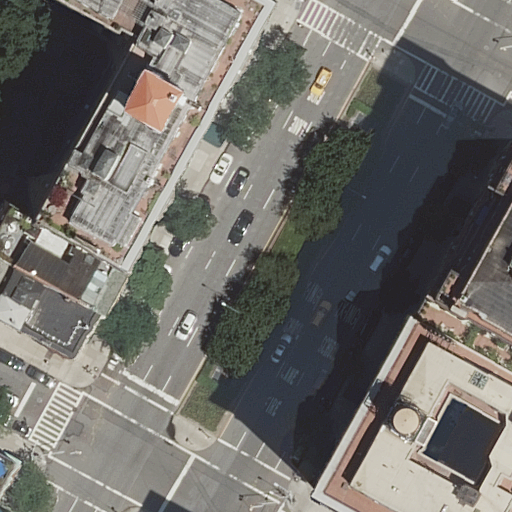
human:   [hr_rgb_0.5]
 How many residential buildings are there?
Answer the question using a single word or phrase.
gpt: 6

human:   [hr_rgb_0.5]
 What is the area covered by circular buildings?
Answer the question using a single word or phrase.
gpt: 0m2

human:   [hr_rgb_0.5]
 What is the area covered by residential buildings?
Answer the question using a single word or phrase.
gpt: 1026m2

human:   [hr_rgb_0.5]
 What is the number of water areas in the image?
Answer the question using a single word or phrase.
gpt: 0

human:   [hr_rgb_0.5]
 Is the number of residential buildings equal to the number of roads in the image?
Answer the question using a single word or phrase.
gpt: no

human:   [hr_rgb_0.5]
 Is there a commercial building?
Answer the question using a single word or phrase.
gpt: no

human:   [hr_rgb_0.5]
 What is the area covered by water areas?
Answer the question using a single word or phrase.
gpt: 0m2

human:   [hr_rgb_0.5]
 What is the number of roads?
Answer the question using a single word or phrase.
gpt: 4

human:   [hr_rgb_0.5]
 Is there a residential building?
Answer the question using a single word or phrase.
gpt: yes

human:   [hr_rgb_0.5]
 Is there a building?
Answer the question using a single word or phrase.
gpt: yes

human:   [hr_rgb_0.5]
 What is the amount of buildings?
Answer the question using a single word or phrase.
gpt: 6

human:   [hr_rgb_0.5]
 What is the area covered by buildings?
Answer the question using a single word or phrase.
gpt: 1026m2

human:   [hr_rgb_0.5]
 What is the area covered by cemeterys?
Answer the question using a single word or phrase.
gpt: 0m2

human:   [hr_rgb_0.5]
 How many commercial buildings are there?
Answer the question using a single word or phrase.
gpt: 0

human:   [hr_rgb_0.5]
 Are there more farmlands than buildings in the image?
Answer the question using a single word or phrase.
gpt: no

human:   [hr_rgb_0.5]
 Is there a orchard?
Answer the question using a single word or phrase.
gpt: no

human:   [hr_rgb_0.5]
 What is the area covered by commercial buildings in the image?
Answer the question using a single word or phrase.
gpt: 0m2

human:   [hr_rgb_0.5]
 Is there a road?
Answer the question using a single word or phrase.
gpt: yes

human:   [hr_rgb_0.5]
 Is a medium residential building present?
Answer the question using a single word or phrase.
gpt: yes

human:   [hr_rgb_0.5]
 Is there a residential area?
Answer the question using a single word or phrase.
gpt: no

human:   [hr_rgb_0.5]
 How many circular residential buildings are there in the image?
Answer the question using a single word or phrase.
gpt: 0

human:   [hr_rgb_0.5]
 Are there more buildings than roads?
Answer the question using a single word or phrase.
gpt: yes

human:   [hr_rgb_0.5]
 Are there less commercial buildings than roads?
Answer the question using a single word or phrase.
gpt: yes

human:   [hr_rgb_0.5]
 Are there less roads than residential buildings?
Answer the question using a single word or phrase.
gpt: yes

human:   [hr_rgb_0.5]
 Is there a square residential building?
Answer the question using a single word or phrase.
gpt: no

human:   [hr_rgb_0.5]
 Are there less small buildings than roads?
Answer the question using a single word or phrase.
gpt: yes

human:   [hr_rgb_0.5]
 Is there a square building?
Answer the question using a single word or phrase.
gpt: no

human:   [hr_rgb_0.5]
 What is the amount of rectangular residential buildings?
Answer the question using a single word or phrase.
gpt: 5

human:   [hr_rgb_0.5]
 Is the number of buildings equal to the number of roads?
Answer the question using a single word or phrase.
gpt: no

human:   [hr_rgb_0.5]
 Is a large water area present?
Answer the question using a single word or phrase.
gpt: no

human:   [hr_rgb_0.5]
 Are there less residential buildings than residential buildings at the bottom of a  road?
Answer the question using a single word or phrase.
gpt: no

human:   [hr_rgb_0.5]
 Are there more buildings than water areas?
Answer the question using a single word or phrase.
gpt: yes

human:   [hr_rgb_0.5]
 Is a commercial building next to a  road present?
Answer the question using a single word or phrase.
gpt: no

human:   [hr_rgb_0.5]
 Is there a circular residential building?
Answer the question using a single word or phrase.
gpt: no

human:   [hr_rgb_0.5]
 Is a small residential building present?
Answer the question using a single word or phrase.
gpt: yes

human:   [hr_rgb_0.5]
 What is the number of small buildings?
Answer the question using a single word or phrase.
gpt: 3

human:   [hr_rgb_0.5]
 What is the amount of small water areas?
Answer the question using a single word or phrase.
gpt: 0

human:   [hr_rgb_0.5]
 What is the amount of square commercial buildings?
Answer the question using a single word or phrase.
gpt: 0

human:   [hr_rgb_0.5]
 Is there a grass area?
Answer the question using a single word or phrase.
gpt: no

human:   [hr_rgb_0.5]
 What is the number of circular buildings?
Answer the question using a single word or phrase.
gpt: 0

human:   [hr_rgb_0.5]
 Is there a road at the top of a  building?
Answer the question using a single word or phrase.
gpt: yes

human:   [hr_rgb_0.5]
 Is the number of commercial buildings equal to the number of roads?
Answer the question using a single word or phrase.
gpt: no

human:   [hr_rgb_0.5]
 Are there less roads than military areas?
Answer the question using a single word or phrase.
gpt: no

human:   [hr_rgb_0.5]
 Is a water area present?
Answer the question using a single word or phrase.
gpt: no

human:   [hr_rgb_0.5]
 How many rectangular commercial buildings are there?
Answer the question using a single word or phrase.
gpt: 0

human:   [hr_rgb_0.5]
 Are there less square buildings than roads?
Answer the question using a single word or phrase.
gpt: yes

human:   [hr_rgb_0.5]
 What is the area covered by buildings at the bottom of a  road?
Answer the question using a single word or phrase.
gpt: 955m2

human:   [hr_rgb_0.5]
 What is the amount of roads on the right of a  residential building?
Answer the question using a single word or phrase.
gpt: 4

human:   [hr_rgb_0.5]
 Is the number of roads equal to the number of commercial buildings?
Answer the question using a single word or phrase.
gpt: no

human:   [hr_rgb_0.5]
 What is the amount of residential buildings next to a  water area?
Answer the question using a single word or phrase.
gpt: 0

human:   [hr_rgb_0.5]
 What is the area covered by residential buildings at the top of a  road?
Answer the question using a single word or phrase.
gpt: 1005m2

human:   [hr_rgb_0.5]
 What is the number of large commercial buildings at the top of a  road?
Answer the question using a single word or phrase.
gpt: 0

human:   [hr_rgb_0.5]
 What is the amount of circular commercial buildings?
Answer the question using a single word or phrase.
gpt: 0

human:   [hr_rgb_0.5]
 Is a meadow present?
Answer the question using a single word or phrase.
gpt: no

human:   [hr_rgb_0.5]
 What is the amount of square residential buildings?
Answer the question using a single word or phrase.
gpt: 0

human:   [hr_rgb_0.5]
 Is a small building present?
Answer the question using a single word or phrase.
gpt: yes

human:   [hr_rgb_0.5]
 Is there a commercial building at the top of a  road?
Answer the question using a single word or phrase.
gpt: no

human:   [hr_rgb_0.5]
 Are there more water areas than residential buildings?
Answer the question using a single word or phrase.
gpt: no

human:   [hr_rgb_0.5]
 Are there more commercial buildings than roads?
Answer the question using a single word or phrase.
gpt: no

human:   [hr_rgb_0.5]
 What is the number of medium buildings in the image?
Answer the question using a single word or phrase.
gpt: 3

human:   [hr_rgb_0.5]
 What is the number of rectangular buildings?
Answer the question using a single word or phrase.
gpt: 5

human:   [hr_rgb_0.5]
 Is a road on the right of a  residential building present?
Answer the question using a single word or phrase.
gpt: yes

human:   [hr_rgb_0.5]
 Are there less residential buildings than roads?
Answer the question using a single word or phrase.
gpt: no

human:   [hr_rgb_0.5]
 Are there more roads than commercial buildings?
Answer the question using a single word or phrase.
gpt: yes